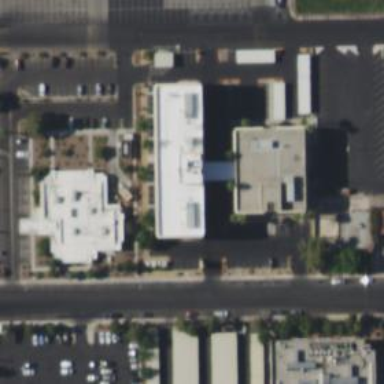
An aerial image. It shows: Healthcare clinic is depicted in the image.